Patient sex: M
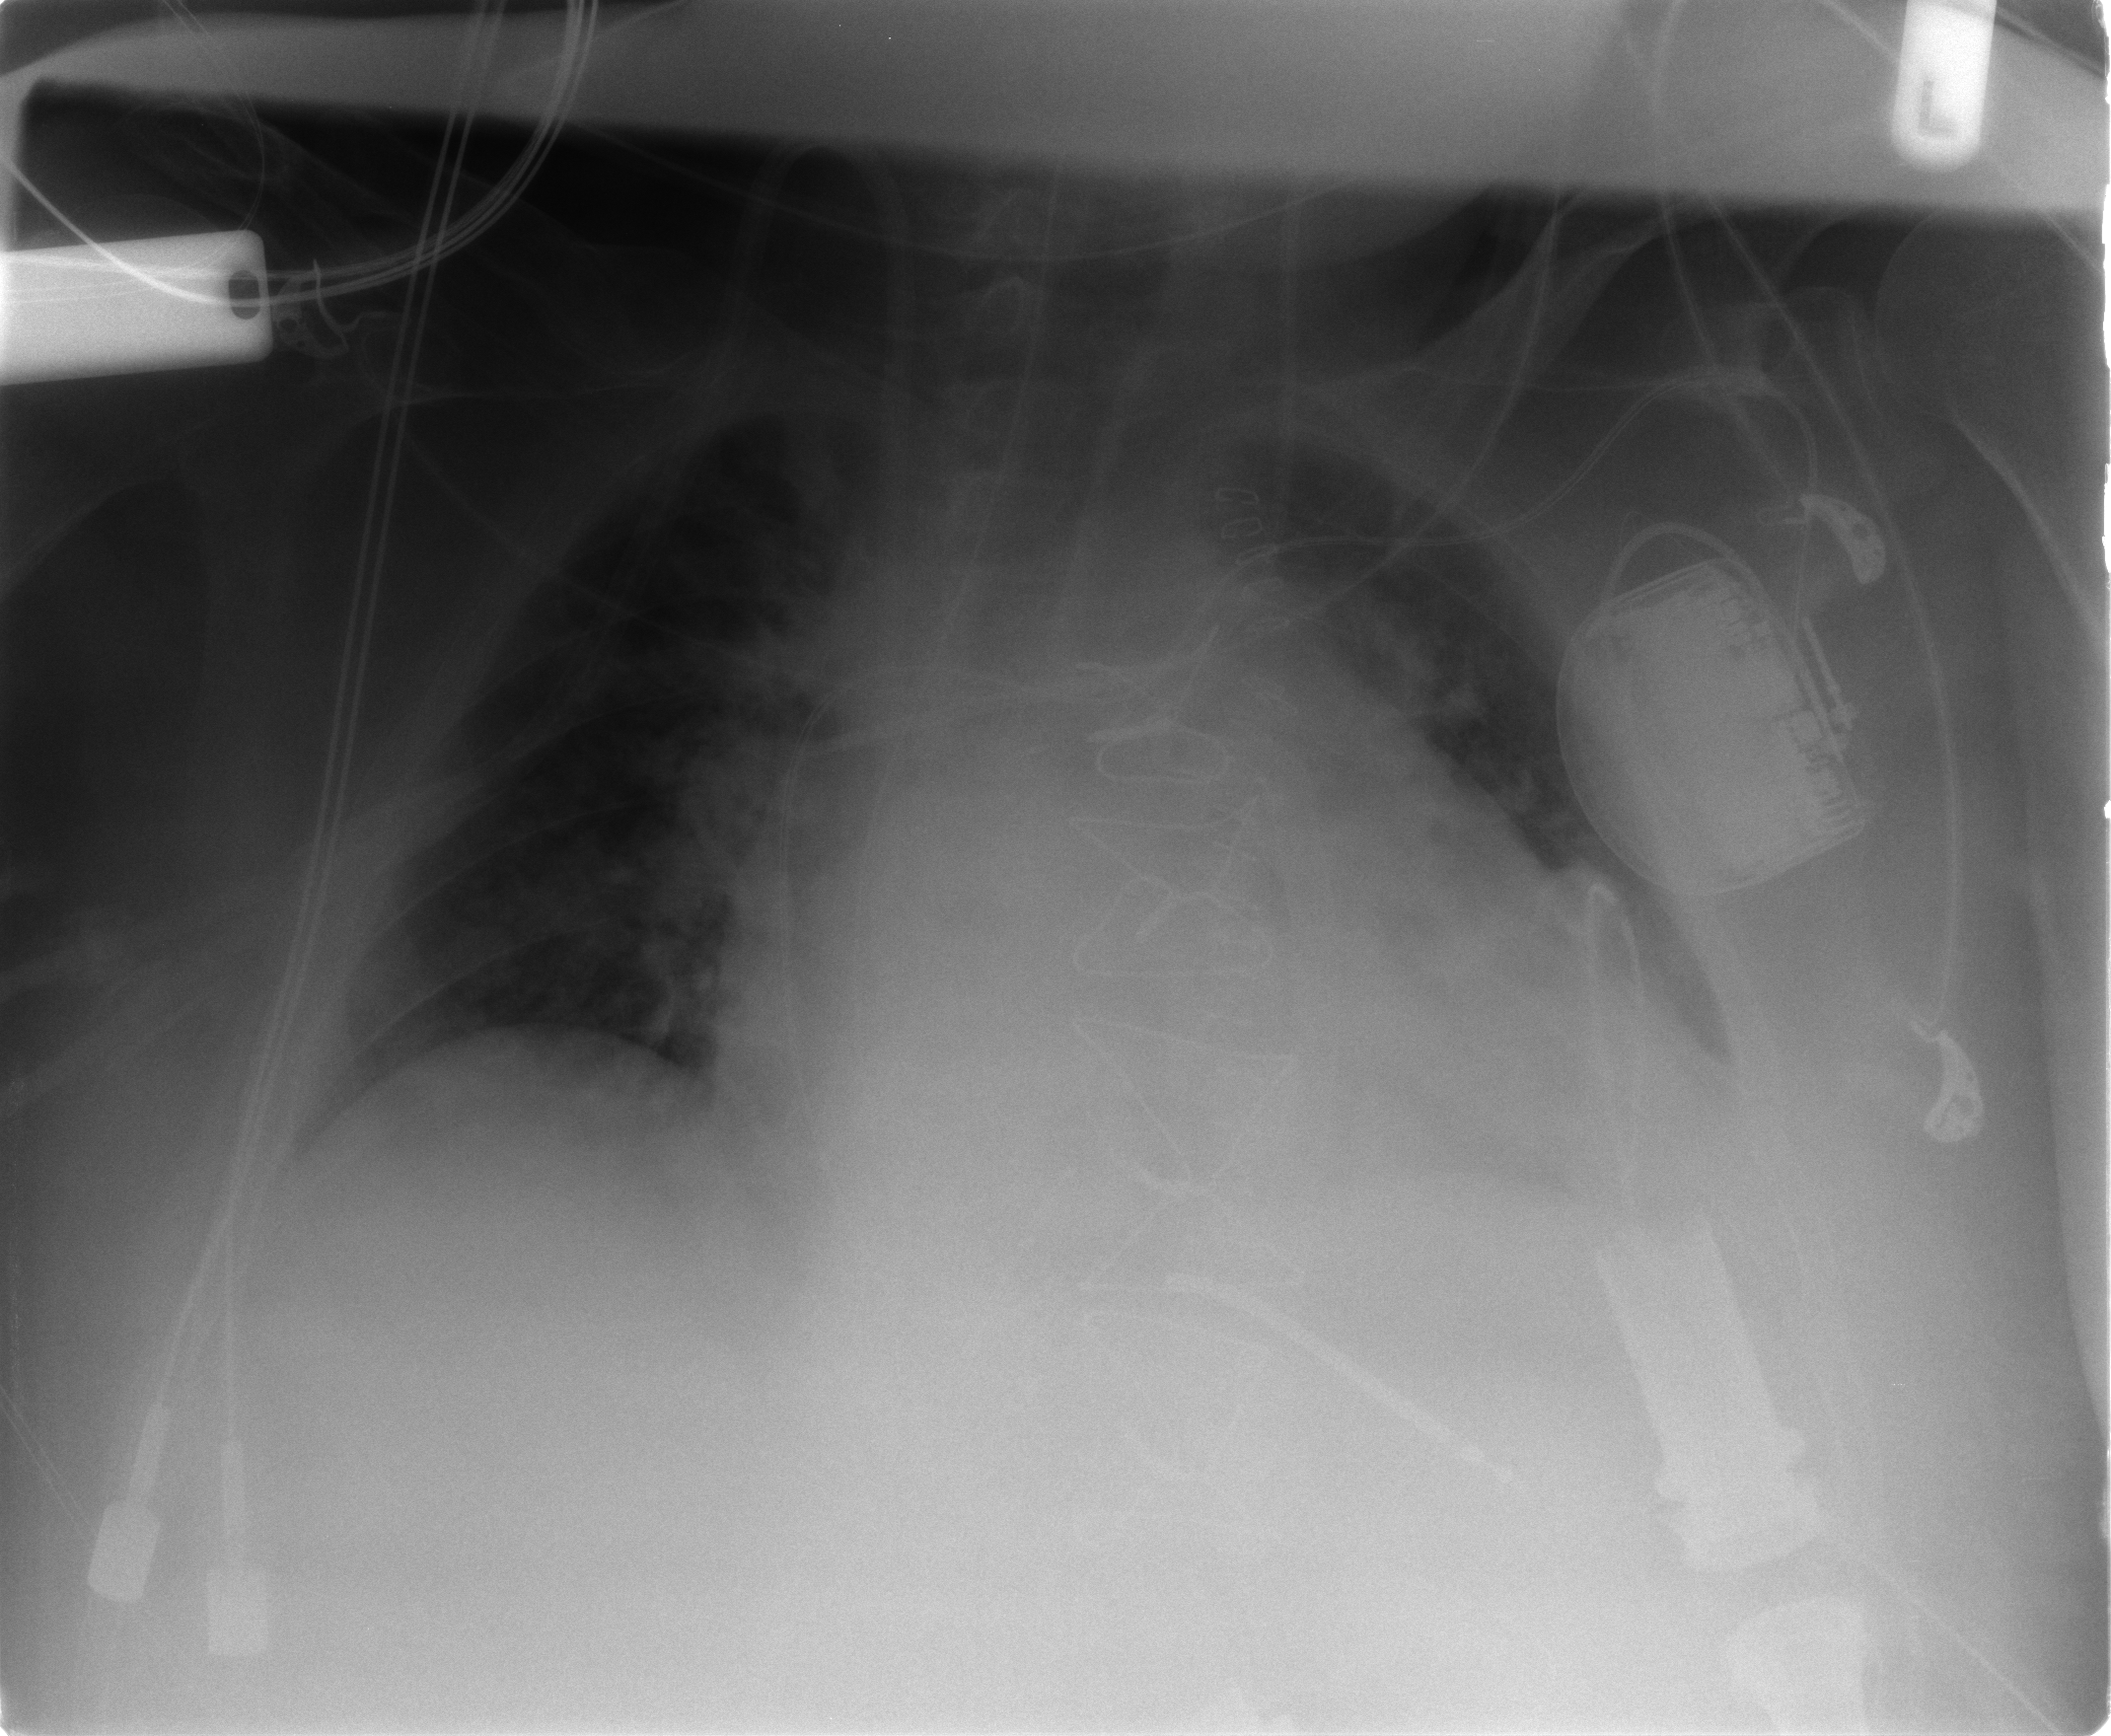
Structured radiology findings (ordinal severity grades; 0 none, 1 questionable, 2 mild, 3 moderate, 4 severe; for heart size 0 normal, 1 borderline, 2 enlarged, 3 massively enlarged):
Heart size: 3
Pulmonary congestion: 2
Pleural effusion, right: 0
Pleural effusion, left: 2
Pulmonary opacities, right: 0
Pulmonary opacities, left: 0
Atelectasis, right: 2
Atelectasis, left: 2